Question: I am trying to debug a simple C program using TCF.
It basically works, but the problem is, that I only see the disassembly but without any debug informatione - so just the machine code.
This is how gcc (using MinGW) is called:
'''
gcc -O0 -g3 -Wall -c -fmessage-length=0 -o main.o "..\main.c"
gcc -o debugme.exe main.o
'''
Whereas ths is the TCF Trace:
'''
360.192 Inp: E Breakpoints status "file:/C:/Users/falkstef/runtime-EclipseApplication/test/main.c:3703" {Instances:[{LocationContext:"P7092",Error:"Unresolved source line information"}]}
360.192 Inp: E Breakpoints status "file:/C:/Users/falkstef/runtime-EclipseApplication/test/main.c:3697" {Instances:[{LocationContext:"P7092",Error:"Unresolved source line information"}]}
360.192 Inp: E Breakpoints status "file:/C:/Users/falkstef/runtime-EclipseApplication/test/main.c:3701" {Instances:[{LocationContext:"P7092",Error:"Unresolved source line information"}]}
360.192 Inp: E Breakpoints status "file:/C:/Users/falkstef/runtime-EclipseApplication/debugme/main.c:3717" {Instances:[{LocationContext:"P7092",Error:"Unresolved source line information"}]}
...
360.468 Out: C 1778 Symbols findByAddr "P7092" <PHONE>
360.468 Inp: R 1778 {Format:"Symbol not found",Time:1386328360468,Code:22} null
360.469 Out: C 1779 Symbols findByAddr "P7092" <PHONE>
360.469 Inp: R 1779 {Format:"Symbol not found",Time:1386328360469,Code:22} null
360.469 Out: C 1780 Symbols findByAddr "P7092" <PHONE>
360.469 Inp: R 1780 {Format:"Symbol not found",Time:1386328360469,Code:22} null
360.469 Out: C 1781 Symbols findByAddr "P7092" <PHONE>
...
'''
Can anyone help me here?
Running services according to the Locator Hello Message:
'''
["ZeroCopy","Diagnostics","Profiler","Disassembly","DPrintf",
"Terminals","PathMap","Streams","Expressions","SysMonitor",
"FileSystem","ProcessesV1","Processes","LineNumbers",
"Symbols","StackTrace","Registers","MemoryMap","Memory",
"Breakpoints","RunControl","ContextQuery","Locator"]
'''
'''
// .. somewhere in linenumberswin32.c
if (!SymGetLineFromName(get_context_handle(ctx), NULL, file, line, &offset, &img_line)) {
DWORD win_err = GetLastError();
if (win_err != ERROR_NOT_FOUND) {
err = set_win32_errno(win_err);
}
}
// ...
'''
See <URL>.
'''
// this returns false:
BOOL SymGetLineFromName(HANDLE hProcess, PCSTR ModuleName, PCSTR FileName, DWORD dwLineNumber, PLONG plDisplacement, PIMAGEHLP_LINE Line) {
typedef BOOL (FAR WINAPI * ProcType)(HANDLE, PCSTR, PCSTR, DWORD, PLONG, PIMAGEHLP_LINE);
static ProcType proc = NULL;
if (proc == NULL) {
proc = (ProcType)GetProc("SymGetLineFromName");
if (proc == NULL) return 0;
}
return proc(hProcess, ModuleName, FileName, dwLineNumber, plDisplacement, Line);
}
'''
Screenshot (<URL>

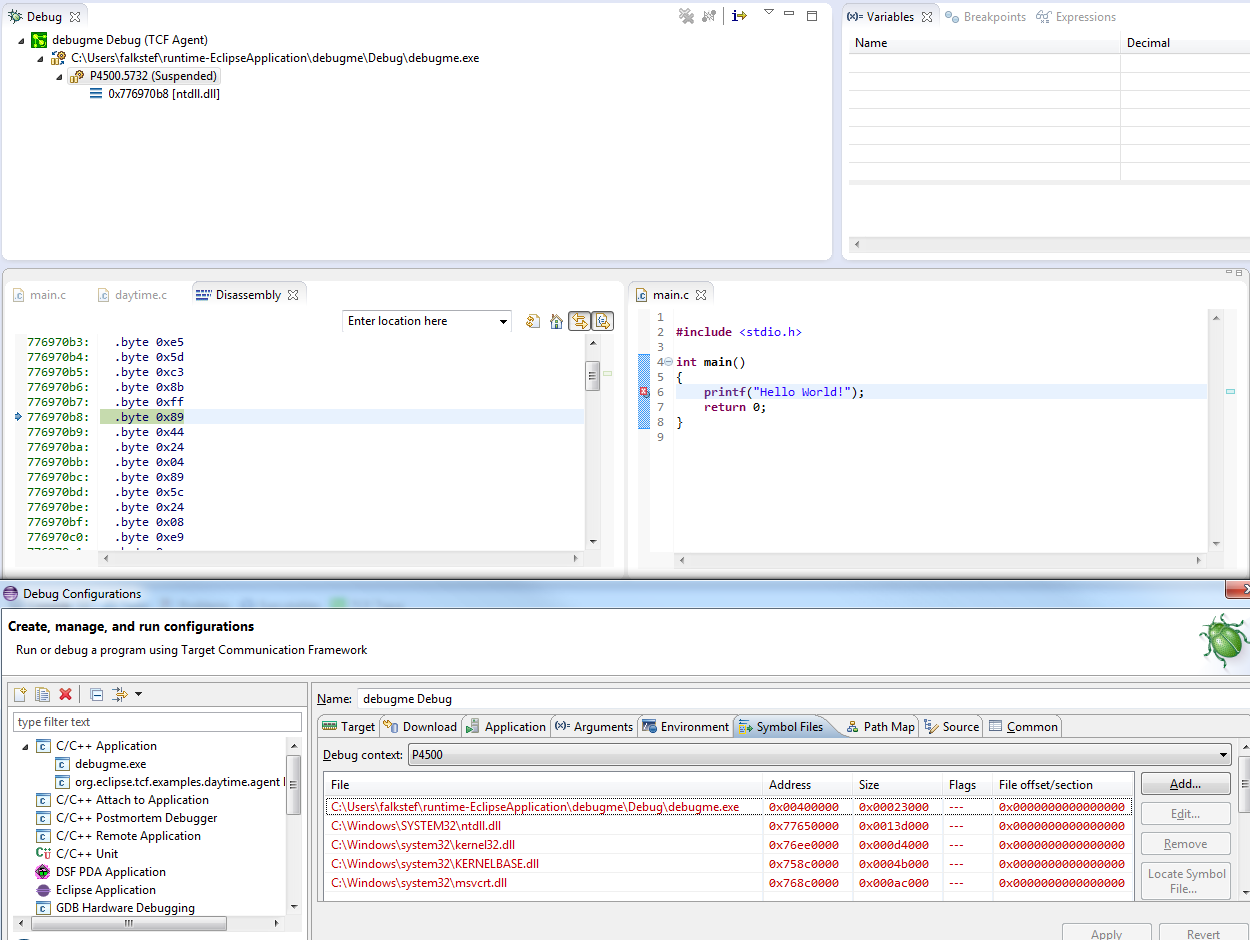
Answer: Stefan, you won't be able to debug this file using the current implementation of TCF because the file you generated using MinGW is in the PE file format but the debug information are in DWARF. As far as I know this is not supported by TCF right now, only by GDB. See <URL>.
I suggest you build a new .exe file using Visual Studio which will generate a PE file with MS debug format or that you switch to Linux (ELF + DWARF)